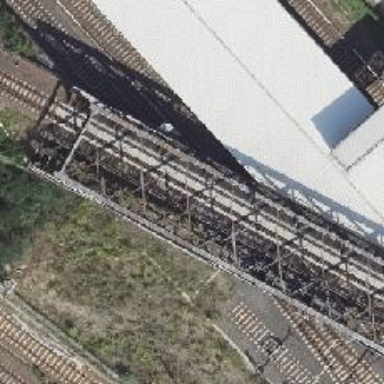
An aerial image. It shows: Railway switch.